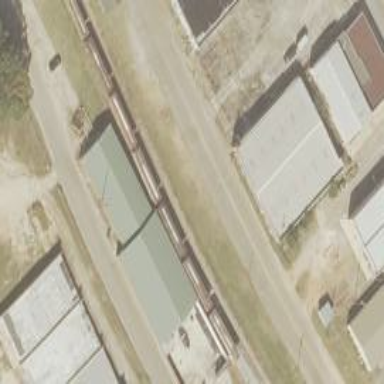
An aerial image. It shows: Railway track.